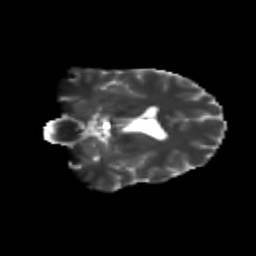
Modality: T2w
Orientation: coronal
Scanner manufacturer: siemens
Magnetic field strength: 3 T
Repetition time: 9.2 s
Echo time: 0.084 s